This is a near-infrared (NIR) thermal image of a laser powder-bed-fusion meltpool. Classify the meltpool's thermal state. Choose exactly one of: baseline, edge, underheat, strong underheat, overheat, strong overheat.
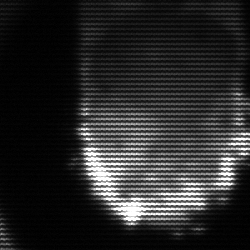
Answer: baseline